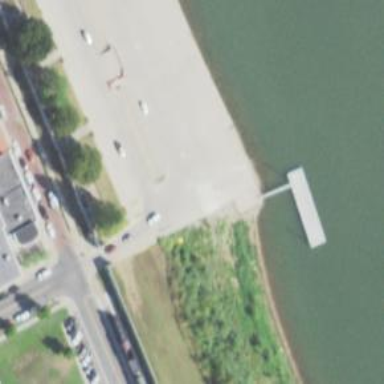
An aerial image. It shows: Slipway on leisure land.